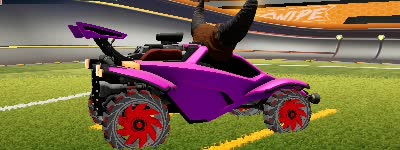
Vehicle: octane